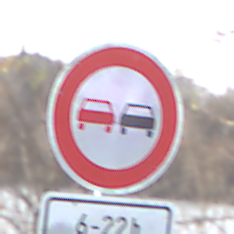
Verkehrszeichen: Ueberholverbot
Zusatzzeichen unten: ZeitangabenMitBeschraenkungAufWochentage4
Umgebung: Outdoor, Nature
Tageszeit: MorningAfternoon
Wetter: PartlyCloudy
Licht: Natural
Jahreszeit: NotSpecified
Kontrast: HighContrast